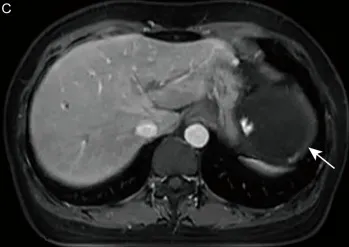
Magnetic resonance imaging (MRI). Enhanced arterial phase.
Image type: radiology (mri)